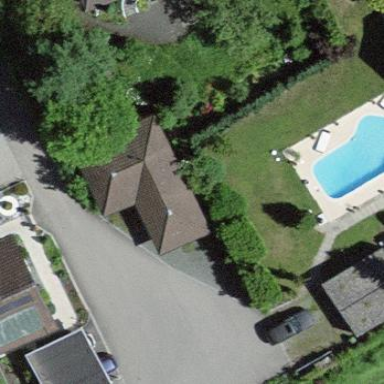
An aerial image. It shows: Garage.